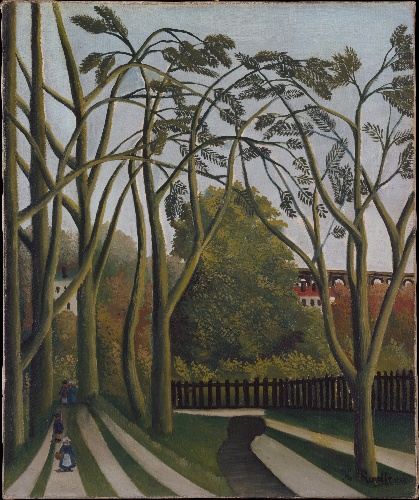
Title: The Banks of the Bièvre near Bicêtre
Artist: Henri Rousseau (le Douanier)
Artist bio: French, Laval 1844–1910 Paris
Date: ca. 1908–09
Object type: Painting
Classification: Paintings
Medium: Oil on canvas
Dimensions: 21 1/2 x 18 in. (54.6 x 45.7 cm)
Department: European Paintings
Credit line: Gift of Marshall Field, 1939
Accession year: 1939
Repository: Metropolitan Museum of Art, New York, NY
Tags: Forests